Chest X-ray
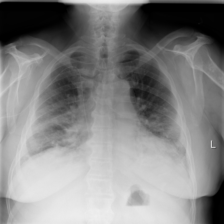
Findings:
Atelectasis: positive
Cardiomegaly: negative
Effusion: negative
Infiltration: positive
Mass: negative
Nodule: negative
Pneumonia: negative
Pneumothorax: negative
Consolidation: negative
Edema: negative
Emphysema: negative
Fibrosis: negative
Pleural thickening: negative
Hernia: negative